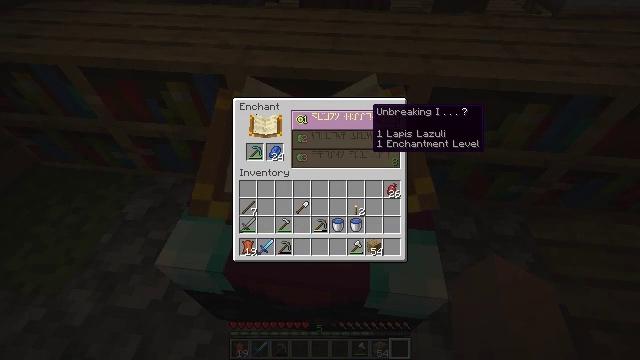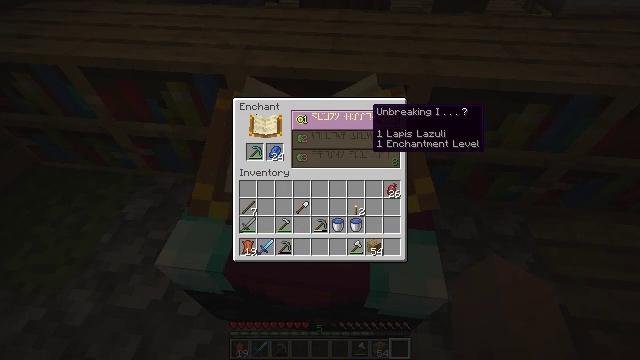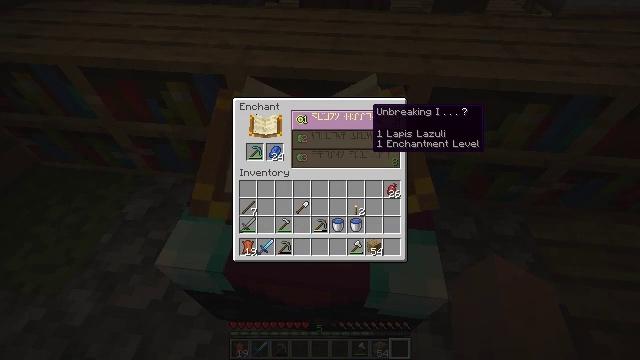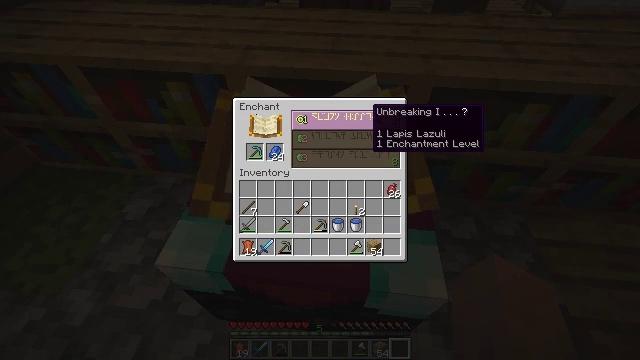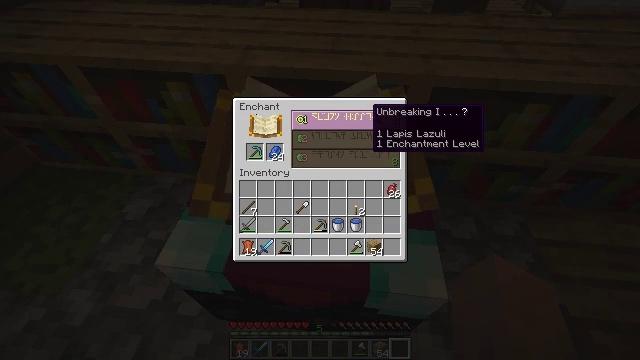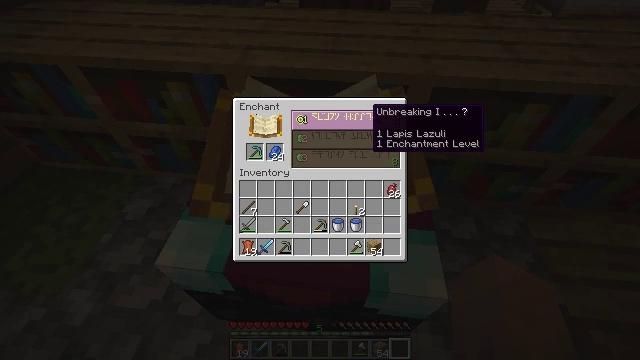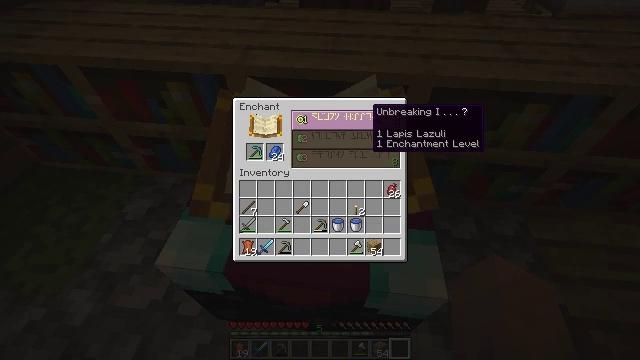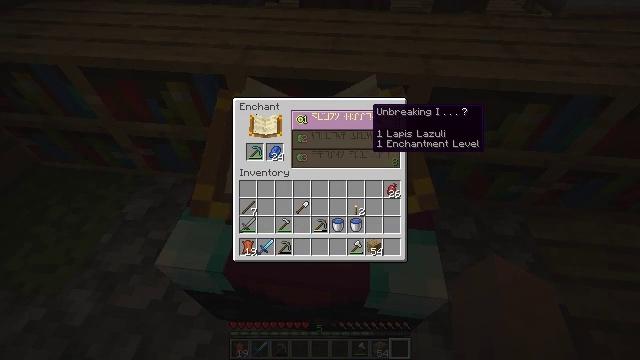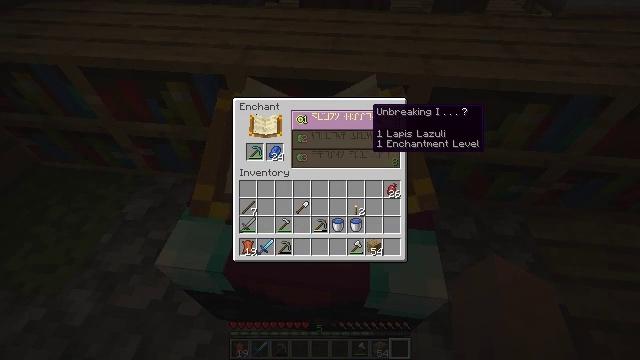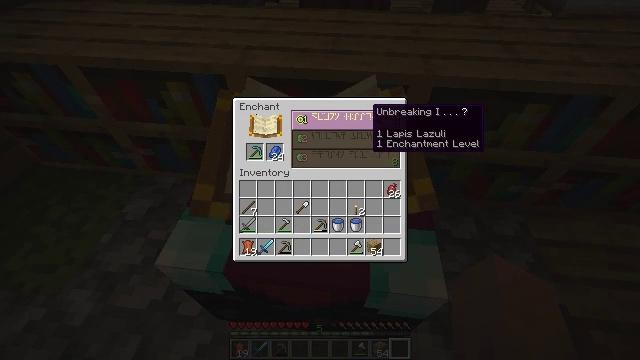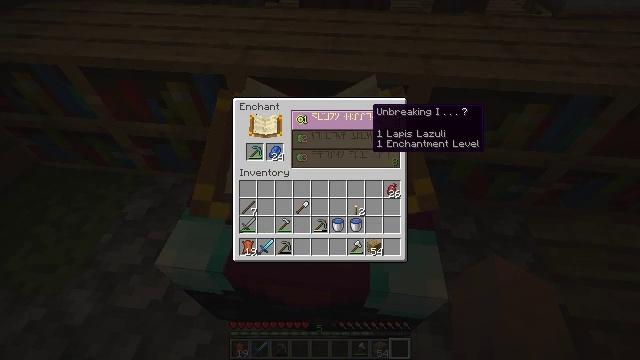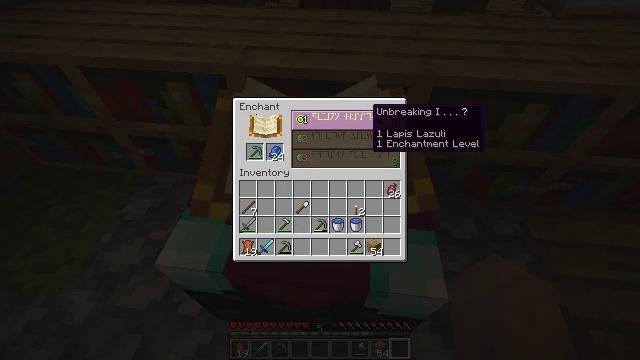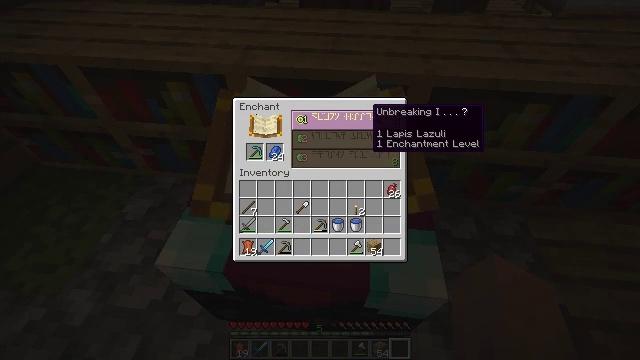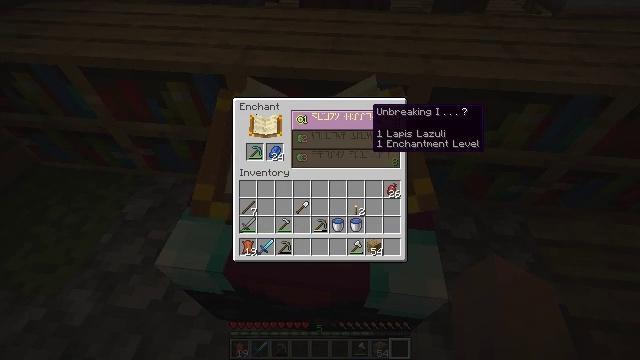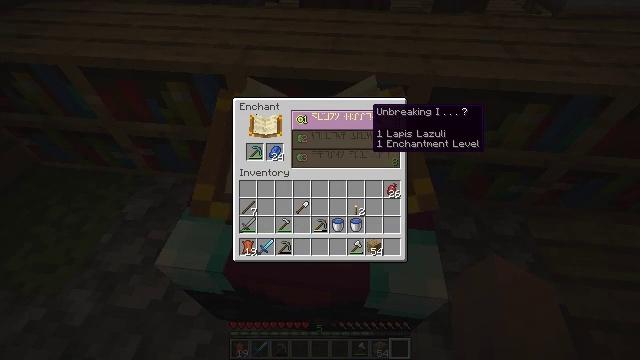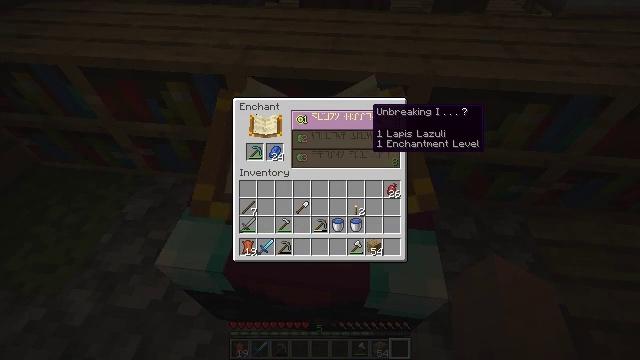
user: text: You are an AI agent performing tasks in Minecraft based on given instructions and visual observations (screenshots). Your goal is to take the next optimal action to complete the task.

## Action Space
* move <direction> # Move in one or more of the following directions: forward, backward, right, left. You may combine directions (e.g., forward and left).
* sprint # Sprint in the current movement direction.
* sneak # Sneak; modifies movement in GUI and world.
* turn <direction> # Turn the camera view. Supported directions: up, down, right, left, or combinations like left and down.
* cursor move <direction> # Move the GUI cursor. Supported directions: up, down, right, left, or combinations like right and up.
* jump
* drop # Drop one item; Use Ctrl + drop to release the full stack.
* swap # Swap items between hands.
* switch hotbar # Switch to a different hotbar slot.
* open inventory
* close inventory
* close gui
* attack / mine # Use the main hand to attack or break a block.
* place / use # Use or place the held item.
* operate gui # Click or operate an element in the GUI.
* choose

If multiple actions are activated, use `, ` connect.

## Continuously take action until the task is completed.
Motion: motion action
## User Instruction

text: Collect books by breaking the bookshelf.
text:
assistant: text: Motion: no_op
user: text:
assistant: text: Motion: no_op
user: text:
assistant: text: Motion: no_op
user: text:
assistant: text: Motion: no_op
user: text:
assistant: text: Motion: no_op
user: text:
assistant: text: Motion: no_op
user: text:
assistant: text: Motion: no_op
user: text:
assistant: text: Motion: no_op
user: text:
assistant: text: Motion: no_op
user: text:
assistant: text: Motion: no_op
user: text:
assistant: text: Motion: no_op
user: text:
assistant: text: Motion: no_op
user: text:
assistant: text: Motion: no_op
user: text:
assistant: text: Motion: no_op
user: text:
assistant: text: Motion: no_op
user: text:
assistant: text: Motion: no_op
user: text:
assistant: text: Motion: no_op
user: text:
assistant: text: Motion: no_op
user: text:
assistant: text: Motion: no_op
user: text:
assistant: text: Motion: no_op
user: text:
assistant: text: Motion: no_op
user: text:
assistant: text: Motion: no_op
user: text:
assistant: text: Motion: no_op
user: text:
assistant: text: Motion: no_op
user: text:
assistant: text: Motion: no_op
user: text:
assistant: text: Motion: no_op
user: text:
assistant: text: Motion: no_op
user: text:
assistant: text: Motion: no_op
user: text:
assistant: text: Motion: no_op
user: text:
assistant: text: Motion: no_op